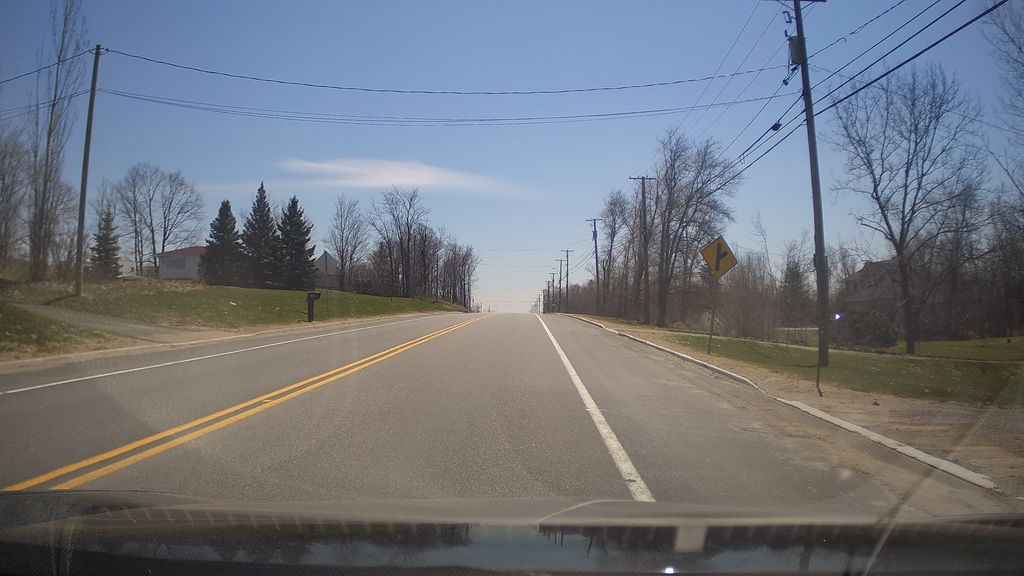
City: ottawa-gatineau